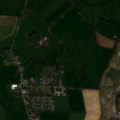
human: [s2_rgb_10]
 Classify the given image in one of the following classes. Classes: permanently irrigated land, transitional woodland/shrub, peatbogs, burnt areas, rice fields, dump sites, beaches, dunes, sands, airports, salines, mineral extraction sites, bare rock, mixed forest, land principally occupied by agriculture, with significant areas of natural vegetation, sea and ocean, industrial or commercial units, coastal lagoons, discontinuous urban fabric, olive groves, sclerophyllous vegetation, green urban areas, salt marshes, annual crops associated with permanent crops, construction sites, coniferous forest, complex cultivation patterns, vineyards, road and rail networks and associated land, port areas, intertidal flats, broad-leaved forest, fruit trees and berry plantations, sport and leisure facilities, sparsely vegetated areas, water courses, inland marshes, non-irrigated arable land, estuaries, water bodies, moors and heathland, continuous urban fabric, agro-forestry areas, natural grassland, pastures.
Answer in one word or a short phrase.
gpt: non-irrigated arable land, pastures